Field crop: maize
Growth stage: 2
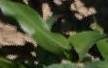
Species: maize